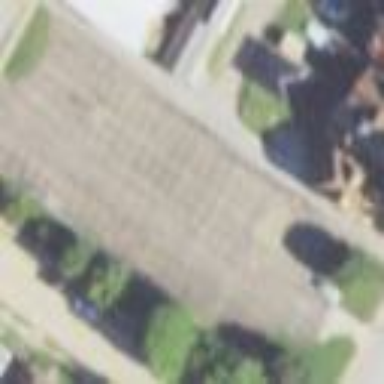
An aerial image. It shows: Parking area with basketball court nearby.